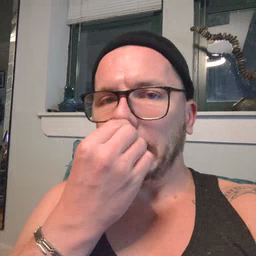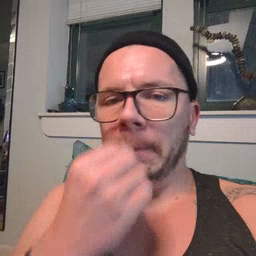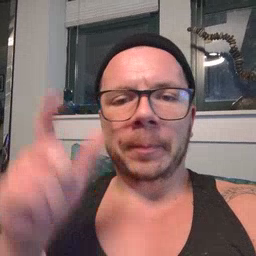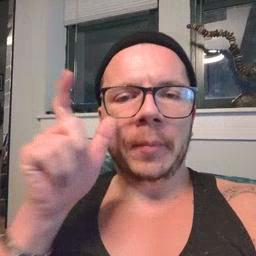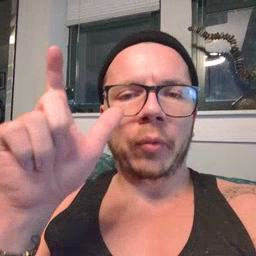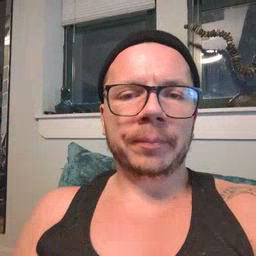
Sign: moon